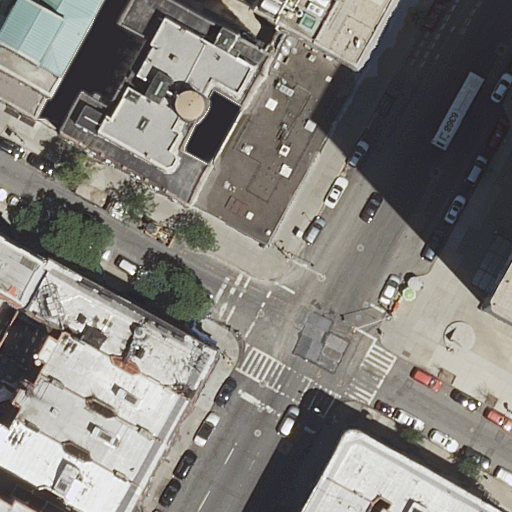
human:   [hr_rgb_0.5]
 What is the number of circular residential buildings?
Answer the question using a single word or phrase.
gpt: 0

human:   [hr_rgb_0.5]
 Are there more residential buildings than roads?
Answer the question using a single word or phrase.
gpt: yes

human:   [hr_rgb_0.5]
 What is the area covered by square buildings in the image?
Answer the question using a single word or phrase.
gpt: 0m2

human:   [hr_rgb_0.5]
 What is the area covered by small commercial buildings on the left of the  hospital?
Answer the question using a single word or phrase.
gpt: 0m2

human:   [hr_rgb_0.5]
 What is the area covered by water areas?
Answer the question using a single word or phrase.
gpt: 0m2

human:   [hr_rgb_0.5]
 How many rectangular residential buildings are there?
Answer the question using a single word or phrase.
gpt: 8

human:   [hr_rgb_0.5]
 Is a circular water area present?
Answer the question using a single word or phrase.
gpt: no

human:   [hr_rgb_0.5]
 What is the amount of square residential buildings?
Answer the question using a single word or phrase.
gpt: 0

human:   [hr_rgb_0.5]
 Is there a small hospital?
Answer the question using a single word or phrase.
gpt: no

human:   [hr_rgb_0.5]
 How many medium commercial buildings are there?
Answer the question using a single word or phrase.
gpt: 0

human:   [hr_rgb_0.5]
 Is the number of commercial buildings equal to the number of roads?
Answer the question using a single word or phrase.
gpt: no

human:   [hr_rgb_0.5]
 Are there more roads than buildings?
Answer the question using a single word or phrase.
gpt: no

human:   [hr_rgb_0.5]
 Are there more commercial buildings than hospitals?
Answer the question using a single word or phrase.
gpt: no

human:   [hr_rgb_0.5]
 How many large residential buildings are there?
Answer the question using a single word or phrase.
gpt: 2

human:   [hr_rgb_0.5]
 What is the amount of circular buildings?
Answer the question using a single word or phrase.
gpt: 0

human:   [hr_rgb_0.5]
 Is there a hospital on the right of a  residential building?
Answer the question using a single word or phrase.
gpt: no

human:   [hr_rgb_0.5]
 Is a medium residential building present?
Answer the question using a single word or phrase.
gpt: yes

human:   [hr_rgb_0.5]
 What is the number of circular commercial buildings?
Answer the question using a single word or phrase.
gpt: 0

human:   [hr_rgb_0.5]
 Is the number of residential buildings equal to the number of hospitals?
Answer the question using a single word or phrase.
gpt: no

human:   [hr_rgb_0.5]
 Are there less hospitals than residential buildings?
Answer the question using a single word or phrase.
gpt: yes

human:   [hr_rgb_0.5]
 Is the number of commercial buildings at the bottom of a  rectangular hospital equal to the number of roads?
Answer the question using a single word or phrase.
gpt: no

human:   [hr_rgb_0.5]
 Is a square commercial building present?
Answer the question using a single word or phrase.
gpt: no

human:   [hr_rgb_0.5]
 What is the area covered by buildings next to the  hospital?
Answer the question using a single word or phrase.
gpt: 5659m2

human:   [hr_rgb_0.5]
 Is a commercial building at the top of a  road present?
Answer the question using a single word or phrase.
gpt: no

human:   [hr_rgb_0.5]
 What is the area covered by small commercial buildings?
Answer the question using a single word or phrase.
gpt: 0m2

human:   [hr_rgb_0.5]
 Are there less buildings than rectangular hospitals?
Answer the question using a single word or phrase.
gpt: no

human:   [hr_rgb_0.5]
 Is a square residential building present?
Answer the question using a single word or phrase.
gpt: no

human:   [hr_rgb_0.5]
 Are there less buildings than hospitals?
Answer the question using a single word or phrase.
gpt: no

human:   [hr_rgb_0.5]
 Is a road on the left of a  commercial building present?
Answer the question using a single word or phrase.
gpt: no

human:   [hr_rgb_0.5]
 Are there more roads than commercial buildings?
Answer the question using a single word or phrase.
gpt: yes

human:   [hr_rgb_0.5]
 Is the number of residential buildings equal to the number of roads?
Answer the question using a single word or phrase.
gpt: no

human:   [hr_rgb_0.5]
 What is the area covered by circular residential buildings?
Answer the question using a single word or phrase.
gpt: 0m2

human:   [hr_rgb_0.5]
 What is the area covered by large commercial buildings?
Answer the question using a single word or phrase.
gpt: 0m2

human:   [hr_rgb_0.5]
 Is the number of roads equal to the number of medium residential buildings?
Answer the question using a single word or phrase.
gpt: no

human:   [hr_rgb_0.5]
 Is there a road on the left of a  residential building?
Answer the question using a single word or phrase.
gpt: yes

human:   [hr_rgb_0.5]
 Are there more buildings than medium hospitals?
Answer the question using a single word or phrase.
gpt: yes